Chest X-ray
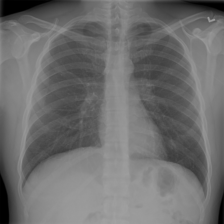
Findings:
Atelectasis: negative
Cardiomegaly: negative
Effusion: negative
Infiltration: negative
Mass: negative
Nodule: negative
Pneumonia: negative
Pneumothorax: negative
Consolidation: negative
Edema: negative
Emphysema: negative
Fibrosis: negative
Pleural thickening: negative
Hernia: negative